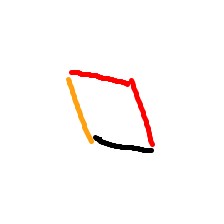
Shape: parallelogram